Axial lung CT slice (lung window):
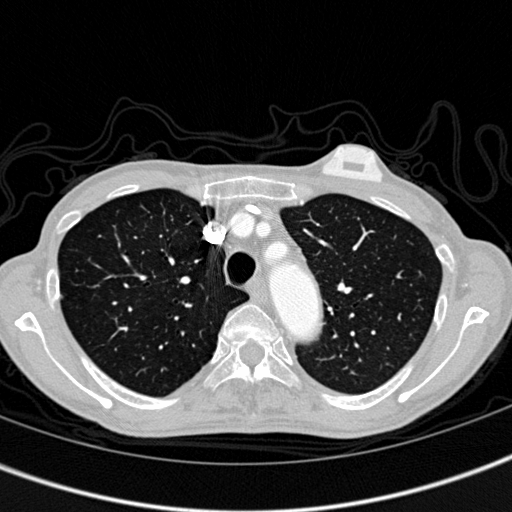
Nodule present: no